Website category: movie
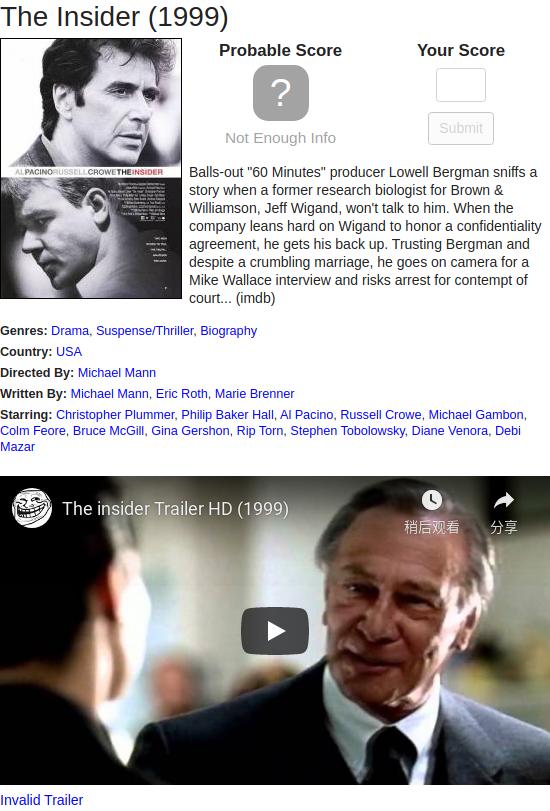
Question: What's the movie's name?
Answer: The Insider

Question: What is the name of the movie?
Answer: The Insider

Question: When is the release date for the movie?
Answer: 1999

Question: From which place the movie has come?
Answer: USA

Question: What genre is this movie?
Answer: Drama

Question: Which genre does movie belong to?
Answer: Drama

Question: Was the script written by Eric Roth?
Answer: yes

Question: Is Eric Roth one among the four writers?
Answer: yes

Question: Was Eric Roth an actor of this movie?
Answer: no

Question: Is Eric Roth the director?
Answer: no

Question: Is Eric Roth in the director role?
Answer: no

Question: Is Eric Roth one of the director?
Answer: no

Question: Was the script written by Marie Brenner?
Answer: yes

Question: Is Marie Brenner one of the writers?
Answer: yes

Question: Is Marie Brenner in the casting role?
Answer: no

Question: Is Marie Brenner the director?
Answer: no

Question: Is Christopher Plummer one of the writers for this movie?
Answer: no

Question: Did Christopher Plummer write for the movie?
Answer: no

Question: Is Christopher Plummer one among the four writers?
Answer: no

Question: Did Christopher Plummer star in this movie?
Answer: yes

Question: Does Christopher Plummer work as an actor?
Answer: yes

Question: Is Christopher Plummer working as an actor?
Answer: yes

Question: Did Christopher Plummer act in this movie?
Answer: yes

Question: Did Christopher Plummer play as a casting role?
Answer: yes

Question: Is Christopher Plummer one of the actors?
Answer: yes

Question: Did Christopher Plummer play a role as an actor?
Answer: yes

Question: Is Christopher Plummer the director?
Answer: no

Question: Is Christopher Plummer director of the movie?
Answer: no

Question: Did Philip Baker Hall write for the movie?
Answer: no

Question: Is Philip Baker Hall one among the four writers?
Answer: no

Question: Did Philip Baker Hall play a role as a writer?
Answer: no

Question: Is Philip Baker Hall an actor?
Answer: yes

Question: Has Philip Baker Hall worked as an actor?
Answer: yes

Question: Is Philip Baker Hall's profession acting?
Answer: yes

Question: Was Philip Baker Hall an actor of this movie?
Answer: yes

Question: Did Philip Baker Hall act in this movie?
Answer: yes

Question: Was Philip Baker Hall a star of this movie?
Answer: yes

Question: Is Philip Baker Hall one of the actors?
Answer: yes

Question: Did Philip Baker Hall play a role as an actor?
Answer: yes

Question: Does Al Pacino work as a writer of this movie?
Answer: no

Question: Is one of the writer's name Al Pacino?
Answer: no

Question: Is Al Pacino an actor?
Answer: yes

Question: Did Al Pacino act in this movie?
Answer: yes

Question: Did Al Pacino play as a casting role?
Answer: yes

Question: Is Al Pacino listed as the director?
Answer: no

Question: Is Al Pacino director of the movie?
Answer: no

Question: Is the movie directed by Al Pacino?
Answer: no

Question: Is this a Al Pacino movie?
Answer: no

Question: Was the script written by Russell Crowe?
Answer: no

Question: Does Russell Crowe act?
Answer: yes

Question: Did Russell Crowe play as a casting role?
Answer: yes

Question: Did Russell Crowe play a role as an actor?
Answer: yes

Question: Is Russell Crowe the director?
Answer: no

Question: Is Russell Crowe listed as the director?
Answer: no

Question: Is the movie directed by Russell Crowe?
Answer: no

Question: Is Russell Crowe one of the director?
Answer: no

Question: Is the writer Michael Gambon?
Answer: no

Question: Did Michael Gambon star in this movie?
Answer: yes

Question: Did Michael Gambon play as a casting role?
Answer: yes

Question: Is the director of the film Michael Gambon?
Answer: no

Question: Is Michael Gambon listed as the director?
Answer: no

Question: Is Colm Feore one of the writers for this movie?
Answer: no

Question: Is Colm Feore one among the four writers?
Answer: no

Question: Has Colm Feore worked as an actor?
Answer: yes